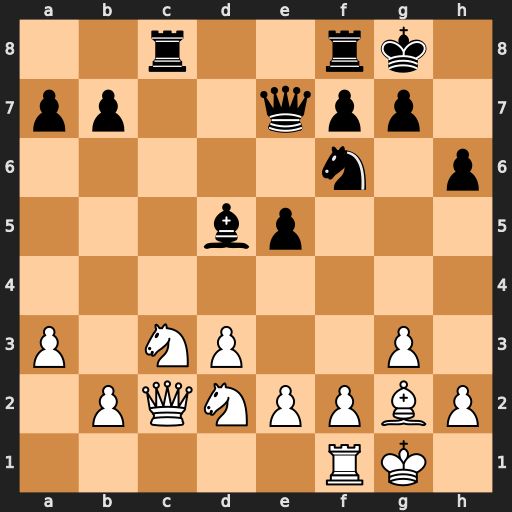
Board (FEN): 2r2rk1/pp2qpp1/5n1p/3bp3/8/P1NP2P1/1PQNPPBP/5RK1
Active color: w
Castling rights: -
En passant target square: -
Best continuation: Bxd5 Nxd5 Nxd5 Rxc2 Nxe7+